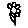
Label: flower